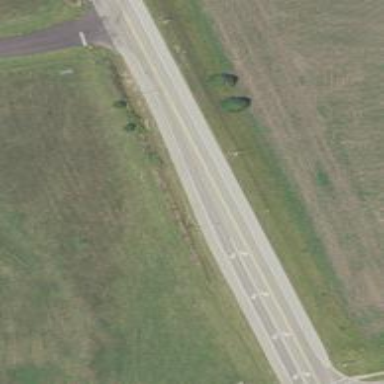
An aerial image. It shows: Road with left marking.